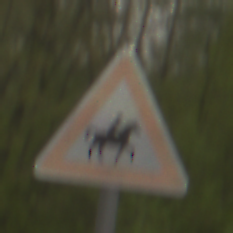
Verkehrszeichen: ReiterLinks
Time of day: MorningAfternoon
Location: Outdoor (Nature)
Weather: Overcast
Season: NotSpecified
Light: Natural